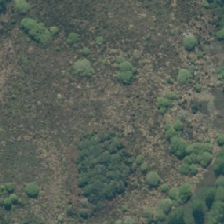
Land cover: herbaceous_freshwater_vege